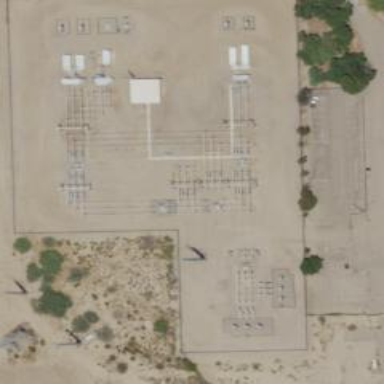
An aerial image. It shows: Switch used for power control.